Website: home-depot
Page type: order-tracking
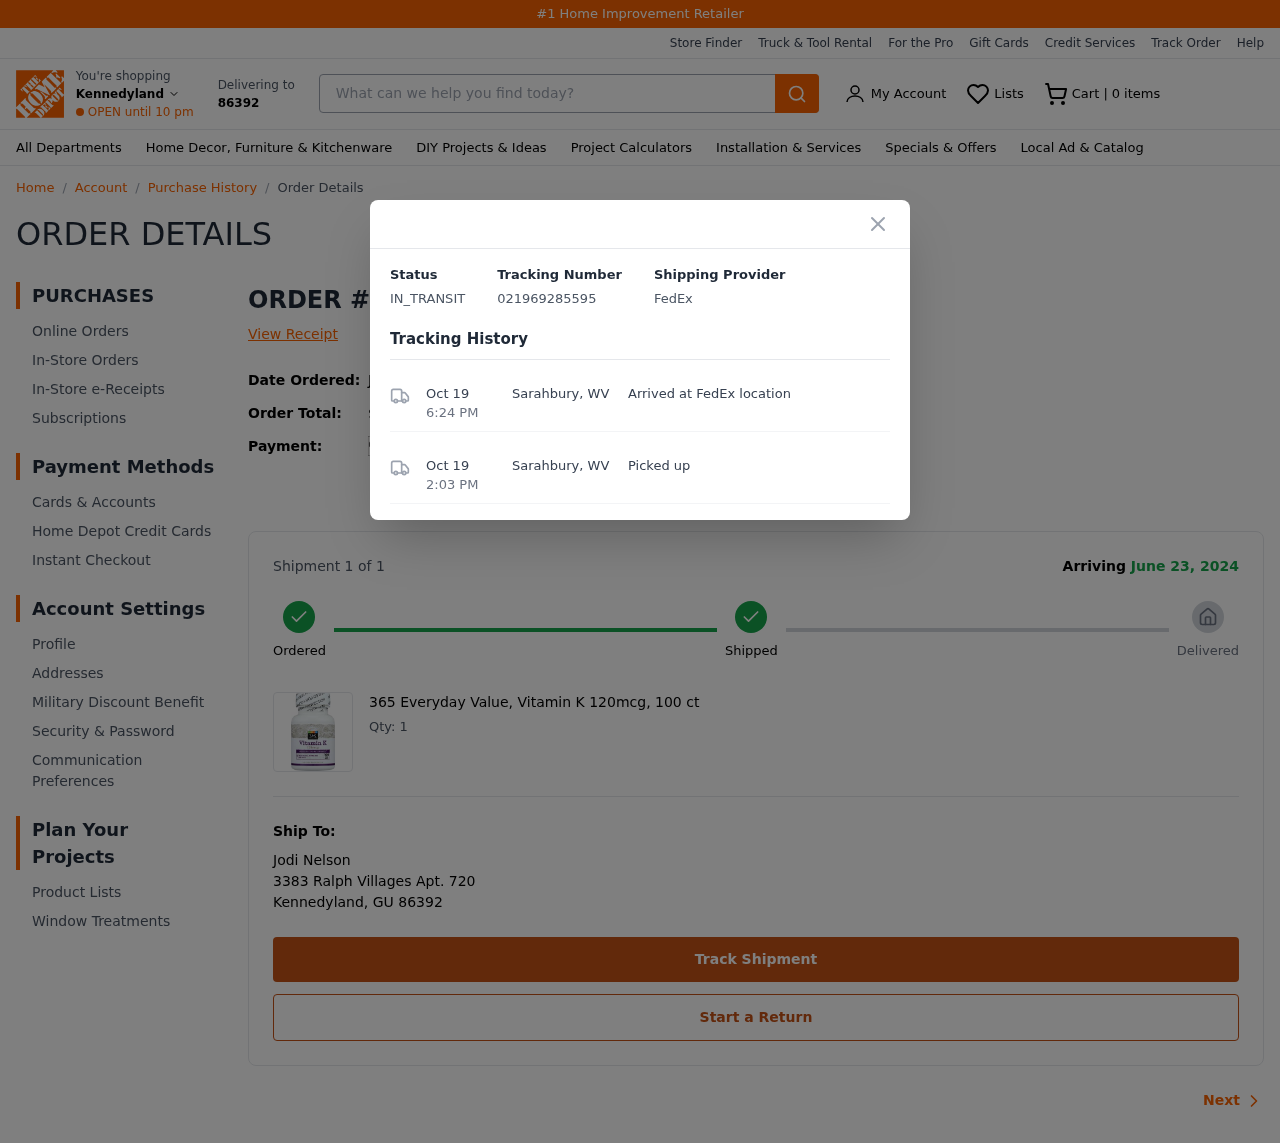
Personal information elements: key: PII_CARD_LAST4
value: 5063
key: PII_CITY
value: Kennedyland
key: PII_CITY_STATE_ZIP
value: Kennedyland, GU 86392
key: PII_FULLNAME
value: Jodi Nelson
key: PII_POSTCODE
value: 86392
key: PII_STREET
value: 3383 Ralph Villages Apt. 720
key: PII_CITY_STATE2
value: Sarahbury, WV
Product elements: key: PRODUCT1_NAME
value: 365 Everyday Value, Vitamin K 120mcg, 100 ct
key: PRODUCT1_QUANTITY
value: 1
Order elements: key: ORDER_NUM_ITEMS
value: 0
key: ORDER_ID
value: #TX567535523
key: ORDER_DATE
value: June 20, 2024
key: ORDER_TOTAL
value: $13.51
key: ORDER_SUBTOTAL
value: $12.49
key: ORDER_SHIPPING_COST
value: FREE
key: ORDER_TAX
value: $1.02
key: ORDER_NUM_ITEMS
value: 1
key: ORDER_DELIVERY_DATE
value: June 23, 2024
Search elements: key: HEADER_SEARCH
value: What can we help you find today?
Other elements: key: TRACKING_NUMBER
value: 021969285595
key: TRACKING_DATE1
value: Oct 19
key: TRACKING_TIME1
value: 6:24 PM
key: TRACKING_DATE2
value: Oct 19
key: TRACKING_TIME2
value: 2:03 PM